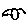
Label: bird